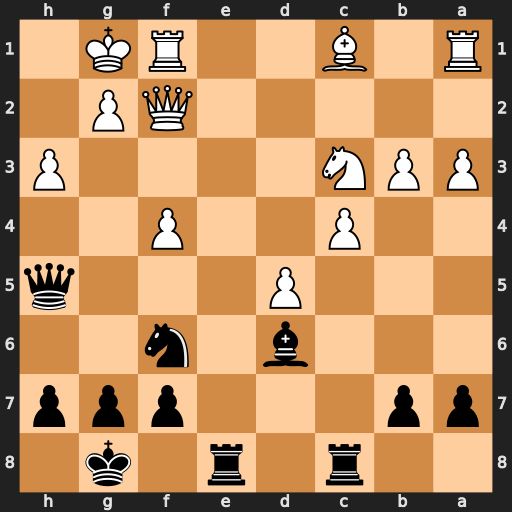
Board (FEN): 2r1r1k1/pp3ppp/3b1n2/3P3q/2P2P2/PPN4P/5QP1/R1B2RK1
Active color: b
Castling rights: -
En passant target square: -
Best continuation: Bc5 Qxc5 Rxc5